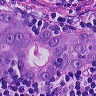
Metastatic tissue present: yes